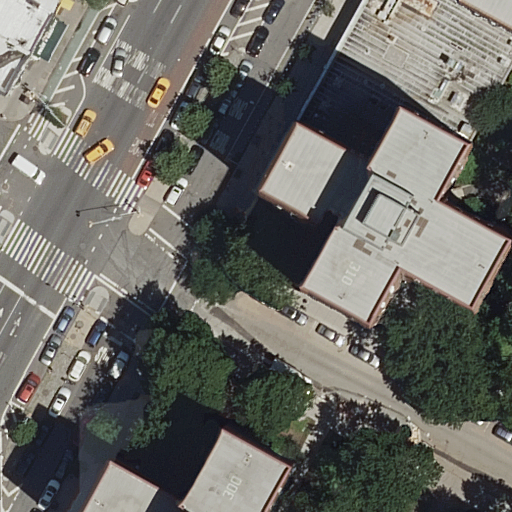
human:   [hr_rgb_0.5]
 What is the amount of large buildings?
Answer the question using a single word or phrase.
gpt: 2

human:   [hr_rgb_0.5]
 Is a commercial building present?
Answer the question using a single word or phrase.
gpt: no

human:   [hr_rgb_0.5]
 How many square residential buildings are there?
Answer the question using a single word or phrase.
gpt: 0

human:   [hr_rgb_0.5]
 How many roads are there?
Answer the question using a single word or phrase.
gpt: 15

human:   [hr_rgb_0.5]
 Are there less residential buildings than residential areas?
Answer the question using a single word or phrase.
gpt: no

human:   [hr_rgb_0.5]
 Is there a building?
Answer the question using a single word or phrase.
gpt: yes

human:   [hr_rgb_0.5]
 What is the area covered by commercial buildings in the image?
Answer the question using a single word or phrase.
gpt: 0m2

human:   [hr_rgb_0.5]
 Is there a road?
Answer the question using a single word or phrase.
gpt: yes

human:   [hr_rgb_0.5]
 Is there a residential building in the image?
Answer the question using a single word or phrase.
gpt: yes

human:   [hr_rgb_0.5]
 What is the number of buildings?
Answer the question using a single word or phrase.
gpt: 7

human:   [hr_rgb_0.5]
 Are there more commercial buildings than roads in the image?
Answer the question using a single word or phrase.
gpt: no

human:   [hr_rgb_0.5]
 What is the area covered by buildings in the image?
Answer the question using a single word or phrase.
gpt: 3105m2

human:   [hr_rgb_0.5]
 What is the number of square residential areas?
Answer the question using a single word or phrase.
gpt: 0

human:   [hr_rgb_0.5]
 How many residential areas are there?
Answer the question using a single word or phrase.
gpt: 1

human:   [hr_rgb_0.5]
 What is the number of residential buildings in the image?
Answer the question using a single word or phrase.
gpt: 7

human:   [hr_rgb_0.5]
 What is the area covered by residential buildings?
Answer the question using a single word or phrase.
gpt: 3105m2

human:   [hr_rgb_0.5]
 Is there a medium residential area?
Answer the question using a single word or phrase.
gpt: no

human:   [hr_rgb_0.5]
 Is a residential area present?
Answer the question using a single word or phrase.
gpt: yes

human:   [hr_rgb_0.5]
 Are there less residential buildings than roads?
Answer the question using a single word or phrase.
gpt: yes

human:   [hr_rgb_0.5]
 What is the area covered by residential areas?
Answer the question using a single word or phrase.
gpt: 10614m2

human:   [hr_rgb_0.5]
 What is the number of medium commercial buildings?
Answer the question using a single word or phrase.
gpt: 0

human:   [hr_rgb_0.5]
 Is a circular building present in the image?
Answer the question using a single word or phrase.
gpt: no

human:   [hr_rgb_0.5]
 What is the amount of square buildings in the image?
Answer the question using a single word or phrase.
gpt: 0

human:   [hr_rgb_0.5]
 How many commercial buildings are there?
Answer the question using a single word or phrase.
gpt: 0

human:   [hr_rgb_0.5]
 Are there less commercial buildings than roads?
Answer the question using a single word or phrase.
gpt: yes

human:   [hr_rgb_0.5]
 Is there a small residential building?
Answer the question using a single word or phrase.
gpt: yes

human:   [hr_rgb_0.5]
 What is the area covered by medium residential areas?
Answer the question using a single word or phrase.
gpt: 0m2

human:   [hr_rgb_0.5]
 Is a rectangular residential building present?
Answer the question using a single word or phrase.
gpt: yes

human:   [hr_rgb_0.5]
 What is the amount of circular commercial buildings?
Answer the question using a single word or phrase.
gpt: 0

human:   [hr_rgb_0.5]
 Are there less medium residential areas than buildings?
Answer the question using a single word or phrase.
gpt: yes

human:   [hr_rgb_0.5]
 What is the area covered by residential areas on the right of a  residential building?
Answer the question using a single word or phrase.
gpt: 10614m2

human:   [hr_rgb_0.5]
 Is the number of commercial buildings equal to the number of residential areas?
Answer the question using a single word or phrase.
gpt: no

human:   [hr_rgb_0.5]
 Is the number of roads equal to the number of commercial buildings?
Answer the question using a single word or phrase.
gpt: no

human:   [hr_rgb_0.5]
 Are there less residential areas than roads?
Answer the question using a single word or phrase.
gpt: yes

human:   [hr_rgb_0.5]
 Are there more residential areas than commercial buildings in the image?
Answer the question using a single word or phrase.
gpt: yes

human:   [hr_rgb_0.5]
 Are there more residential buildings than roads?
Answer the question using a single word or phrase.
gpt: no

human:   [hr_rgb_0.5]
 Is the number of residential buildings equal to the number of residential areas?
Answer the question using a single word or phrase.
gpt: no

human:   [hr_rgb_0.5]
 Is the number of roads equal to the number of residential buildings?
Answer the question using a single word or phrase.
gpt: no

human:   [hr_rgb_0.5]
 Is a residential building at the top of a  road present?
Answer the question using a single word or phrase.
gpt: yes

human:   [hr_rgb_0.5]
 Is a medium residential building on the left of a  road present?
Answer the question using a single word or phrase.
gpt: yes

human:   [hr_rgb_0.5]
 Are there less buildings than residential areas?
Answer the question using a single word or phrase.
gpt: no

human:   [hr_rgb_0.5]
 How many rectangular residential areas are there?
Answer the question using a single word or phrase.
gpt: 1

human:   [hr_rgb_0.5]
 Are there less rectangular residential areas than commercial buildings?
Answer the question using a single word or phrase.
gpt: no

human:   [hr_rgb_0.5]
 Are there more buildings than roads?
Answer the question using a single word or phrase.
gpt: no

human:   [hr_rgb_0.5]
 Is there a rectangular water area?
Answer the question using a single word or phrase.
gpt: no

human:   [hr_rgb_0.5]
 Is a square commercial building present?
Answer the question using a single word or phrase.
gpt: no

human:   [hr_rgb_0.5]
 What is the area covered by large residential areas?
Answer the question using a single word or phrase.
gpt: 10614m2

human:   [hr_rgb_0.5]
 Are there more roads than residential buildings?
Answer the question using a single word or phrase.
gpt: yes

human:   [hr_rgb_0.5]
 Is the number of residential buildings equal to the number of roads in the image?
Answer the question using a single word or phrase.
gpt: no

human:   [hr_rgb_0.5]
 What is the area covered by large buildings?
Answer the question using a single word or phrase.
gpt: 2090m2

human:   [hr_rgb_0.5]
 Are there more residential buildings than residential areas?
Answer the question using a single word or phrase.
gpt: yes

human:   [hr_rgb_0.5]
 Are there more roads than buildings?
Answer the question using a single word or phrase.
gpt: yes

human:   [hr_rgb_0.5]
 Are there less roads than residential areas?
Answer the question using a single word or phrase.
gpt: no

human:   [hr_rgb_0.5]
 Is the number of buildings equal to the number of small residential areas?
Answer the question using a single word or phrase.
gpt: no

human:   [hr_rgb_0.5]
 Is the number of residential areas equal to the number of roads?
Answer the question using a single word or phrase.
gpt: no

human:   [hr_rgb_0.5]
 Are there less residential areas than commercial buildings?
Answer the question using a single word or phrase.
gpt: no

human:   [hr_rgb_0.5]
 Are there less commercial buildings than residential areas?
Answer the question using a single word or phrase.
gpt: yes

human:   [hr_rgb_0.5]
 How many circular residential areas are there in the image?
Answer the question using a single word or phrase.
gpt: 0

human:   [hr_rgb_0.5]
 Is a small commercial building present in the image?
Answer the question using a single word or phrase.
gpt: no

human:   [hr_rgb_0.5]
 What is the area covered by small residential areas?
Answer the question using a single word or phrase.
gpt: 0m2

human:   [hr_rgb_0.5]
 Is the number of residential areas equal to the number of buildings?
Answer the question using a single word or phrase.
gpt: no

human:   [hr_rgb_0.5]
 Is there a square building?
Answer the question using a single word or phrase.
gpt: no

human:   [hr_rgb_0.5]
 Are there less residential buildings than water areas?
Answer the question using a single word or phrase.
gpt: no

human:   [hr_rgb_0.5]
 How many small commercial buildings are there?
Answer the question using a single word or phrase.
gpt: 0